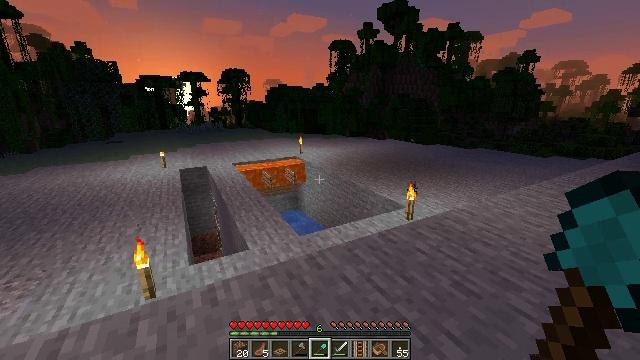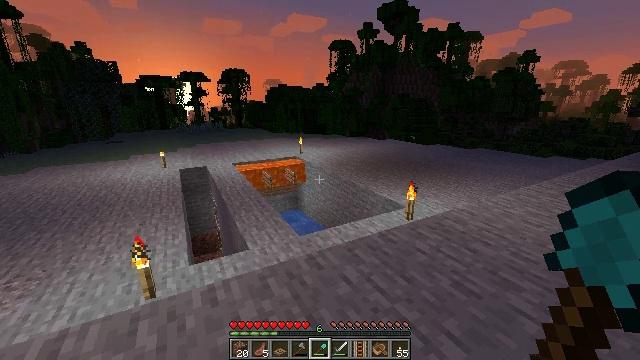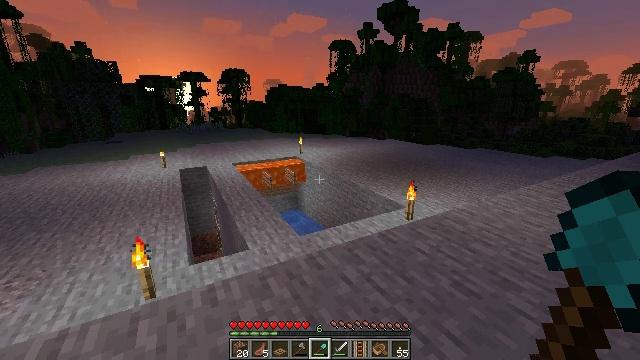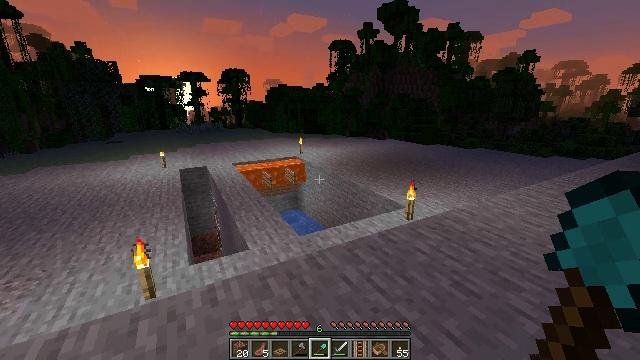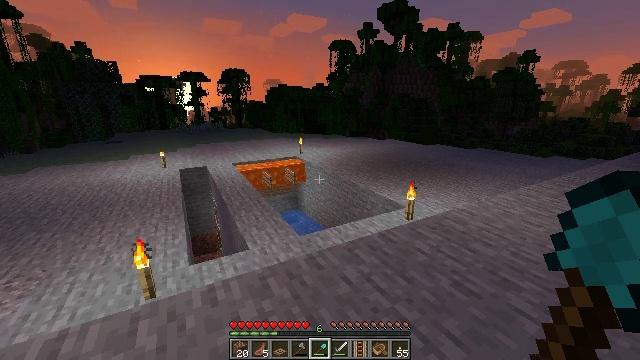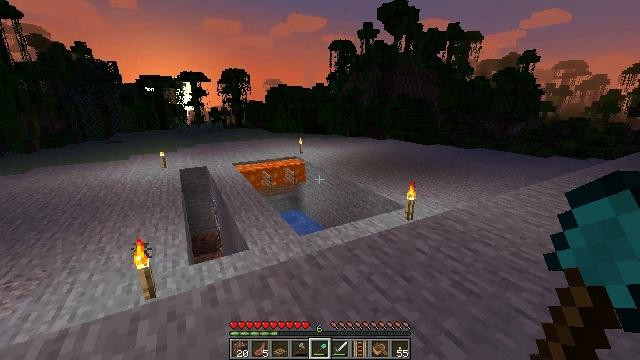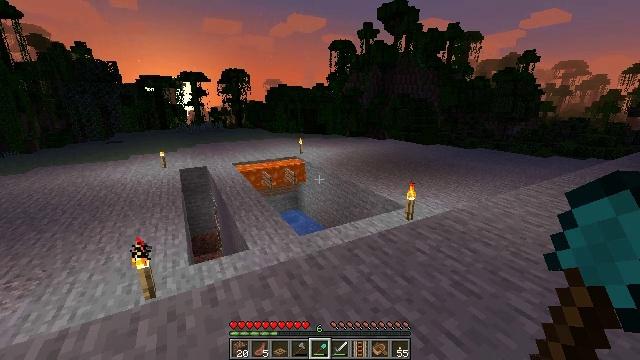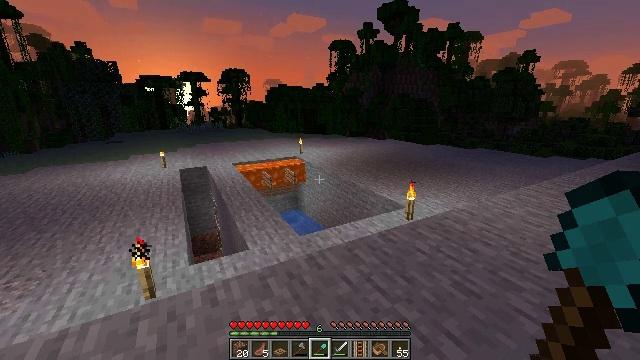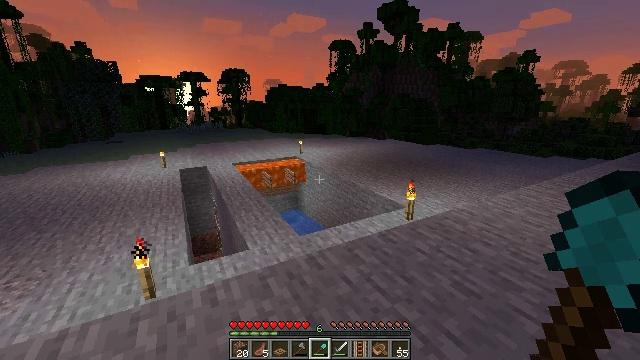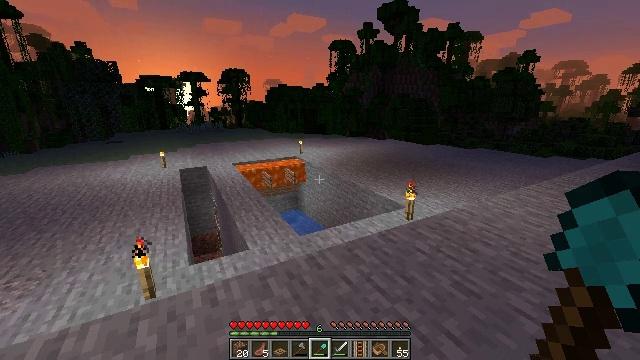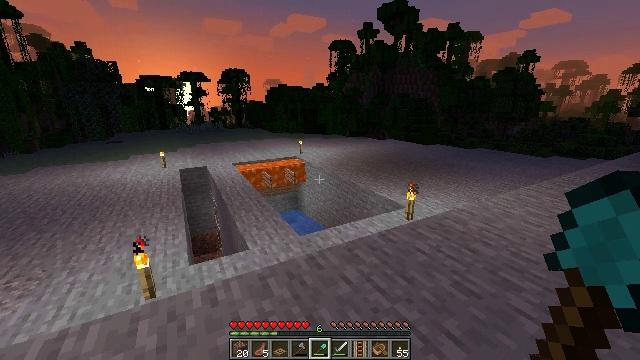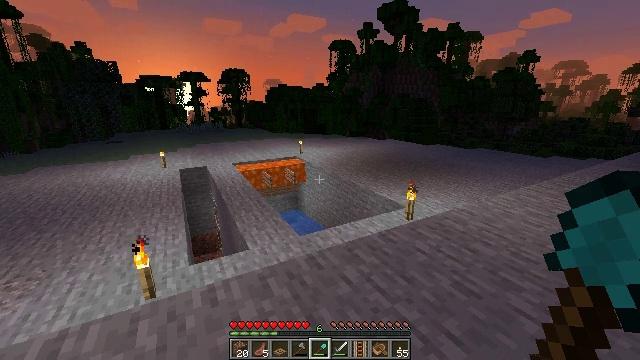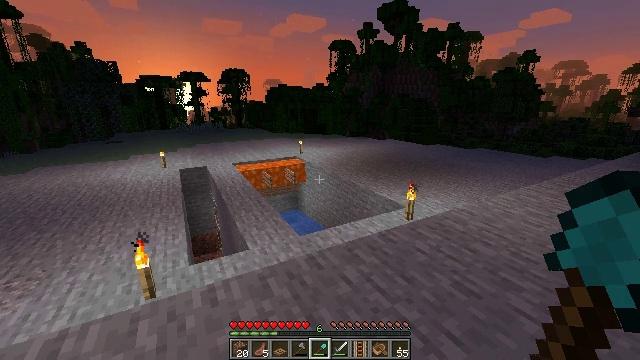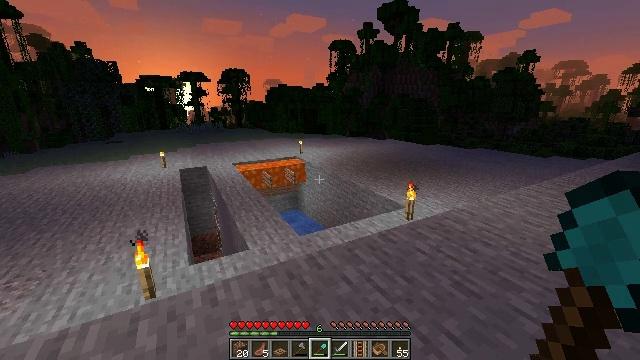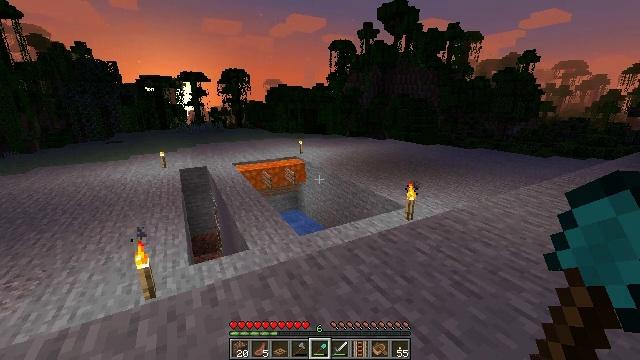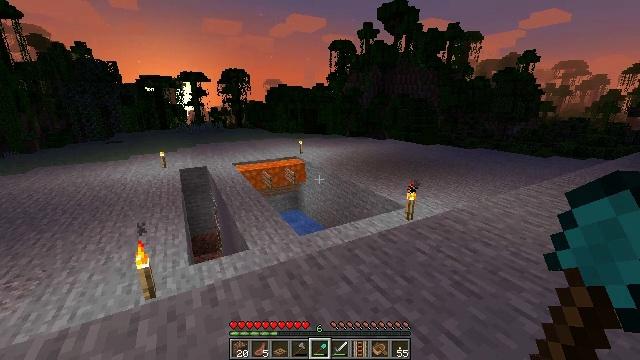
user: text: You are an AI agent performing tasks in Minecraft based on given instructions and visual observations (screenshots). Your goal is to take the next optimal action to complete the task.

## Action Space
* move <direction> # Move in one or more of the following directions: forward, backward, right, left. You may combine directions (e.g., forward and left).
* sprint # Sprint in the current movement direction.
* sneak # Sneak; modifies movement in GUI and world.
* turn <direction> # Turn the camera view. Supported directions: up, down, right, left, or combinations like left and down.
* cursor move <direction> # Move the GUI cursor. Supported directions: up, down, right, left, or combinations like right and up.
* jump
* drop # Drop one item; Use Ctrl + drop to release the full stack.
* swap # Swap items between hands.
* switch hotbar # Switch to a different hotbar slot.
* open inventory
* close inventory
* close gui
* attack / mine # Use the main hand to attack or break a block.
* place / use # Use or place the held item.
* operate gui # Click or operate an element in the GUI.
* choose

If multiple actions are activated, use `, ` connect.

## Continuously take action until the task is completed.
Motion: motion action
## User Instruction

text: Break the poppy plant.
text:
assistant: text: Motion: no_op
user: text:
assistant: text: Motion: no_op
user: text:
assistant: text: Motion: no_op
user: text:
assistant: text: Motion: no_op
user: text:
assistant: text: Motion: no_op
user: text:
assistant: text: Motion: no_op
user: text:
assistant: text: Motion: no_op
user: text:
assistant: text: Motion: no_op
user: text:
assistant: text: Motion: no_op
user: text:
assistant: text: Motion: no_op
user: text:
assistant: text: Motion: no_op
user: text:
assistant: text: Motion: no_op
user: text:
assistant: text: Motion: no_op
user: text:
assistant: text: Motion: no_op
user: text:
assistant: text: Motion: no_op
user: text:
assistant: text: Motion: no_op
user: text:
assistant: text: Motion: no_op
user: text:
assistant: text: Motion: no_op
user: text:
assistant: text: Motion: no_op
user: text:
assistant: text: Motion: no_op
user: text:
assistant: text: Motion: no_op
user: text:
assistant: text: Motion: no_op
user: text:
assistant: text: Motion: no_op
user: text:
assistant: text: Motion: no_op
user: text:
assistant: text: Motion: no_op
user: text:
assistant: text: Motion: no_op
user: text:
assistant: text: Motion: no_op
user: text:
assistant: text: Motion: no_op
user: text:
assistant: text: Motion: no_op
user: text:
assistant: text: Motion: no_op